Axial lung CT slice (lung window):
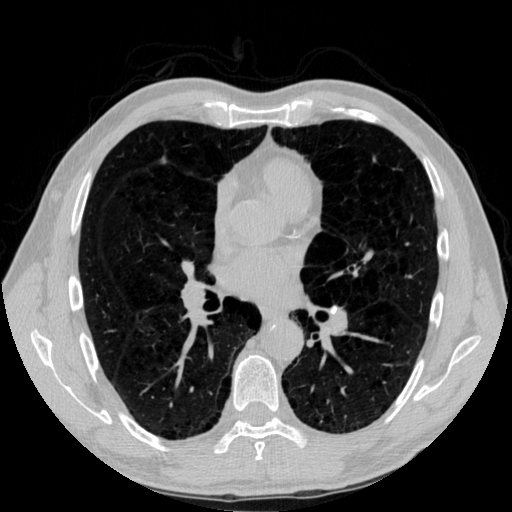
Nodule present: no